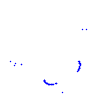
Particle: proton